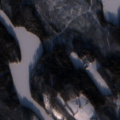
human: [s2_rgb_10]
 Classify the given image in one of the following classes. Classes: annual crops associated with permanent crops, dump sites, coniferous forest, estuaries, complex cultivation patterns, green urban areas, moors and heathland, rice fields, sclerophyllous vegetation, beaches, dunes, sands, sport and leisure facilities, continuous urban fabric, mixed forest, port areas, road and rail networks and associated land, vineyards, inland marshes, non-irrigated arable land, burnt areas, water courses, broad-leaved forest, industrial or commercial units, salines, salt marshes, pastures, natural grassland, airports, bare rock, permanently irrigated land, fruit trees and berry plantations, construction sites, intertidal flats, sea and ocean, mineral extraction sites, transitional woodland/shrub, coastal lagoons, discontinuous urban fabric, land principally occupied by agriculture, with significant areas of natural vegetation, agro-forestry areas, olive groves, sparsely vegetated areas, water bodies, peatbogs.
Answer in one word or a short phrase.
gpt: mixed forest, transitional woodland/shrub, water bodies